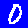
Digit: 0